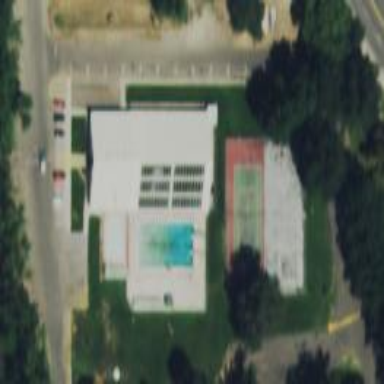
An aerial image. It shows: Sports centre dedicated to swimming activities.